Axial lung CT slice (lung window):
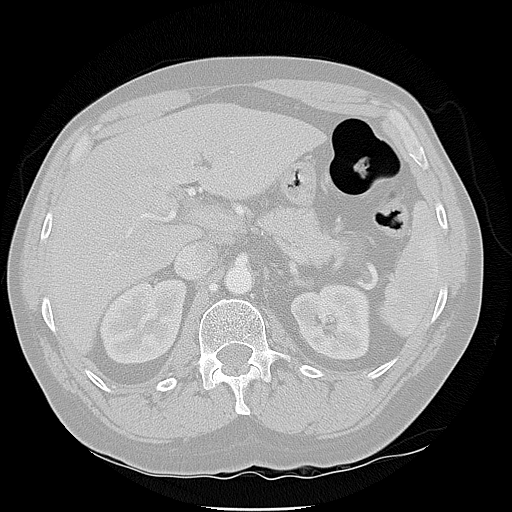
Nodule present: no